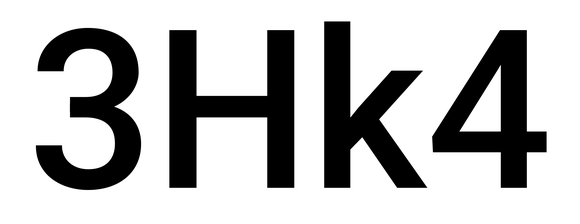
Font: Roboto_Medium